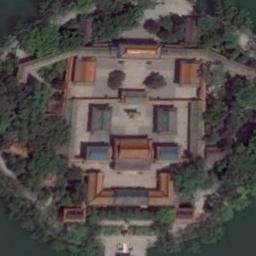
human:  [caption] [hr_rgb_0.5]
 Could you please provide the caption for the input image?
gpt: The brown palace with some palaces is surrounded by a grove of trees and the waters .

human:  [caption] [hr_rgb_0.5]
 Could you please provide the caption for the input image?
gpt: The palace is surrounded by trees .

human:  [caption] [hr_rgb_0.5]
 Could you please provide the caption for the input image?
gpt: The palace is on the open place surrounded by trees .

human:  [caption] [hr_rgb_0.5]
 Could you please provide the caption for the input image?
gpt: The central part of the palace is a circular building .

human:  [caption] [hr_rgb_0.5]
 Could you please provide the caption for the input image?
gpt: There are many green trees around the palace with some brown buildings .